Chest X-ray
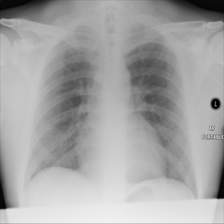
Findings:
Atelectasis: negative
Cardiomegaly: negative
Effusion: negative
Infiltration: positive
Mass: negative
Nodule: negative
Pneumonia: negative
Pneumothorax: negative
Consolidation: negative
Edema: negative
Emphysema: negative
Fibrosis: negative
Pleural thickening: negative
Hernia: negative